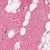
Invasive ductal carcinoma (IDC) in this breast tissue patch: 0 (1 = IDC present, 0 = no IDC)